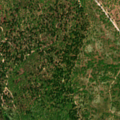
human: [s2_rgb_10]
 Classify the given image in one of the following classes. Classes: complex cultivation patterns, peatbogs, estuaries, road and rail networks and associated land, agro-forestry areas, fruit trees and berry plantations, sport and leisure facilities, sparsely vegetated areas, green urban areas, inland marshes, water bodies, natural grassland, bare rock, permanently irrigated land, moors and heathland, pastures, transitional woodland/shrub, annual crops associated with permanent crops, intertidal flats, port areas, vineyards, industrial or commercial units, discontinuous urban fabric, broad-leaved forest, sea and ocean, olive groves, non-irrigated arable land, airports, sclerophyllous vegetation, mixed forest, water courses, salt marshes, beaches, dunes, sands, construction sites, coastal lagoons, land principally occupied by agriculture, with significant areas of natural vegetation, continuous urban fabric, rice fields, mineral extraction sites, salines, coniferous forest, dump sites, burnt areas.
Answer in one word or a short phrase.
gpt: continuous urban fabric